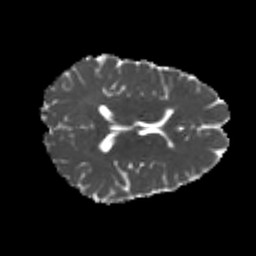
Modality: MD
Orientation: axial
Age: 20
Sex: female
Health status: healthy
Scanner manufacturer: philips
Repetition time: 7.385 s
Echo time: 0.08599 s